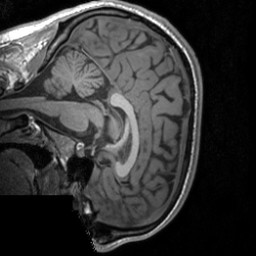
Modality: T1w
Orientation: sagittal
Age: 25
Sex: male
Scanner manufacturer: siemens
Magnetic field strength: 3 T
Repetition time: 1.9 s
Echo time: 0.00226 s